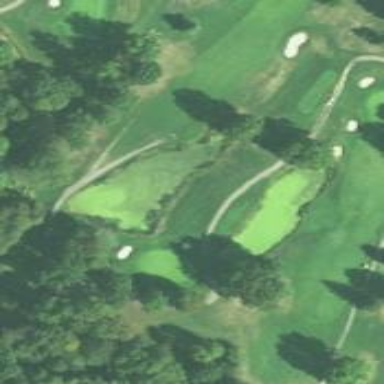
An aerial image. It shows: Water hazard on golf course.